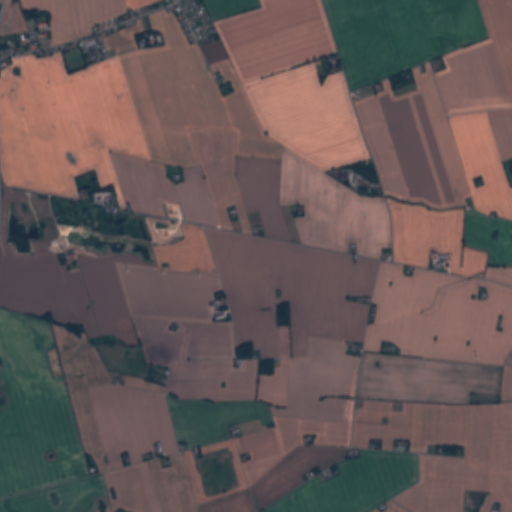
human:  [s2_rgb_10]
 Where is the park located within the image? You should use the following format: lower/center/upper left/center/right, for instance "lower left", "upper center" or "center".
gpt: The park is located in the upper left of the image.
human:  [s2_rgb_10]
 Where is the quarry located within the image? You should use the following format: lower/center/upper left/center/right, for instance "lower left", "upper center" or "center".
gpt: The quarry is located in the center left of the image.
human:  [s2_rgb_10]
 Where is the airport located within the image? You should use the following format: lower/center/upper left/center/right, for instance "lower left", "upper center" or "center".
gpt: There is no airport in the image.